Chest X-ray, AP view. Patient: 43 years old, sex M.
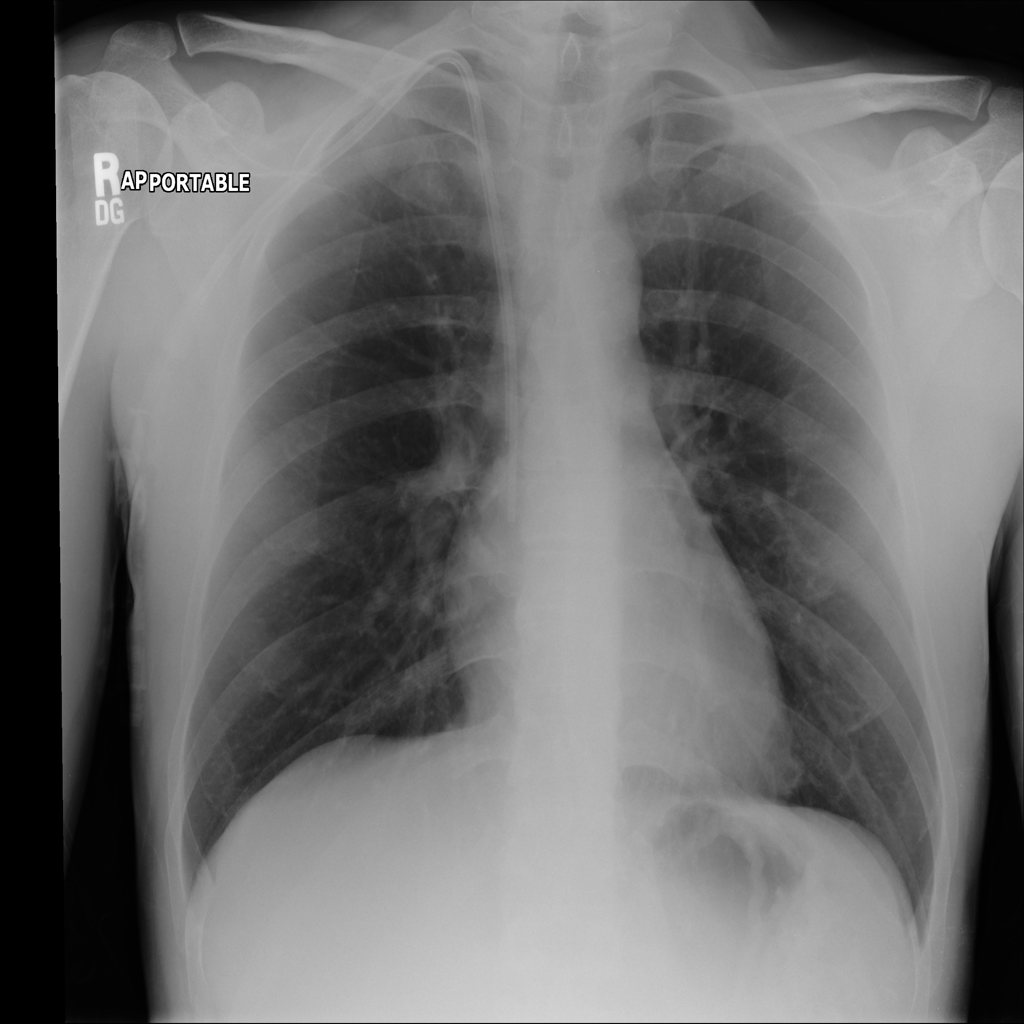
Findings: No Finding